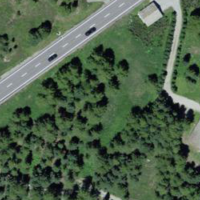
EUNIS habitat code: 26
Species observed at this site:
Jacobaea incana
Larix decidua